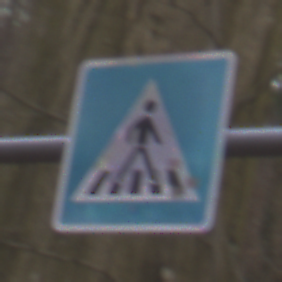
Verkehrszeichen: FussgaengerueberwegLinks
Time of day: MorningAfternoon
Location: Outdoor (Nature)
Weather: Overcast
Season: Autumn
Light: Natural